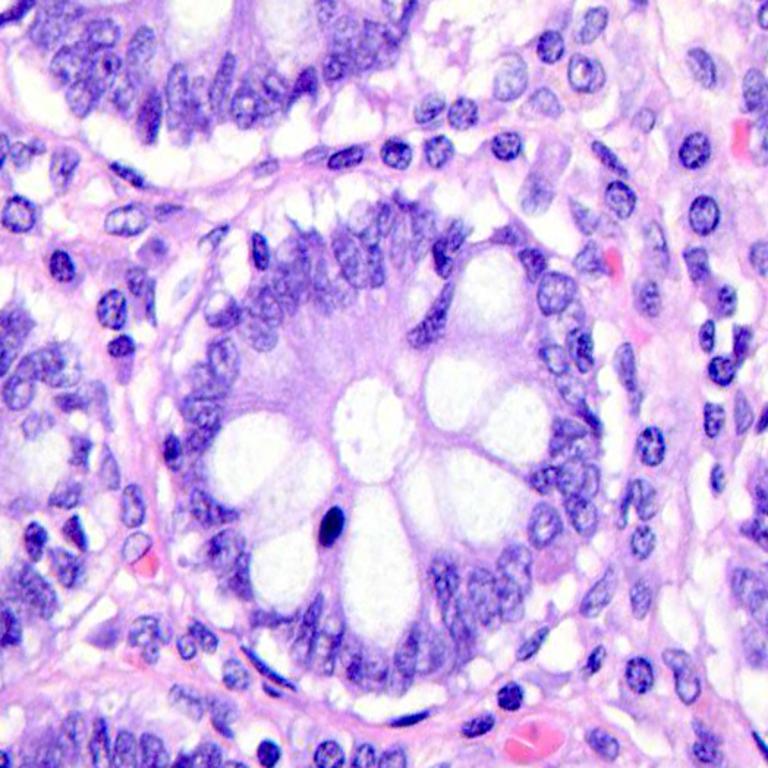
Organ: colon
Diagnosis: benign